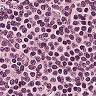
Metastatic tissue present: no